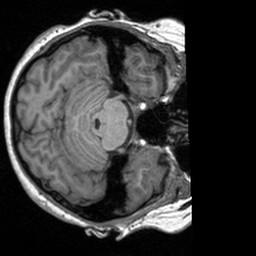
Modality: T1w
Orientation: axial
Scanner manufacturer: siemens
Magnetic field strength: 3 T
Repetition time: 1.9 s
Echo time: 0.00226 s